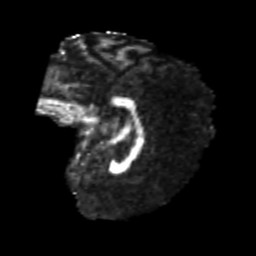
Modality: FA
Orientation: sagittal
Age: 24
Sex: female
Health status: healthy
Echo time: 0.074 s